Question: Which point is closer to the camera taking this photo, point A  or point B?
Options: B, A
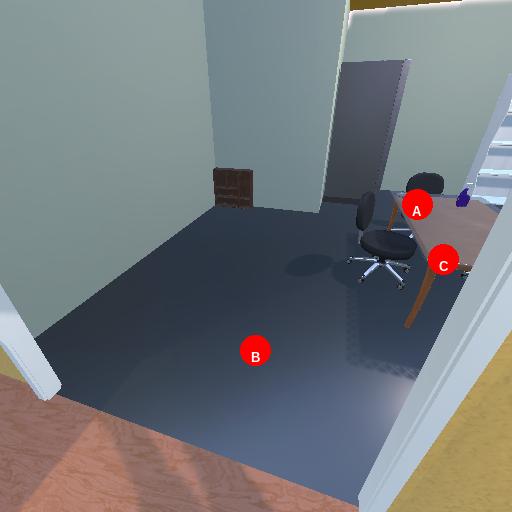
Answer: B